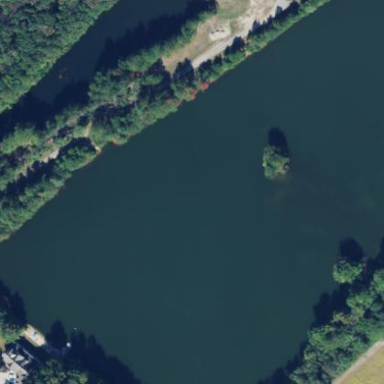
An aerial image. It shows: Pond with natural water.